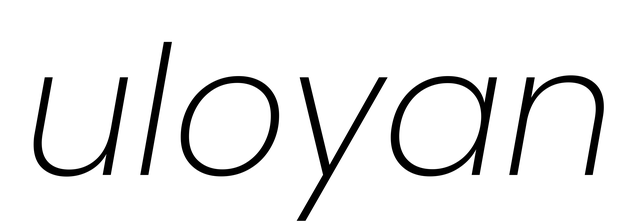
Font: Poppins-ExtraLightItalic